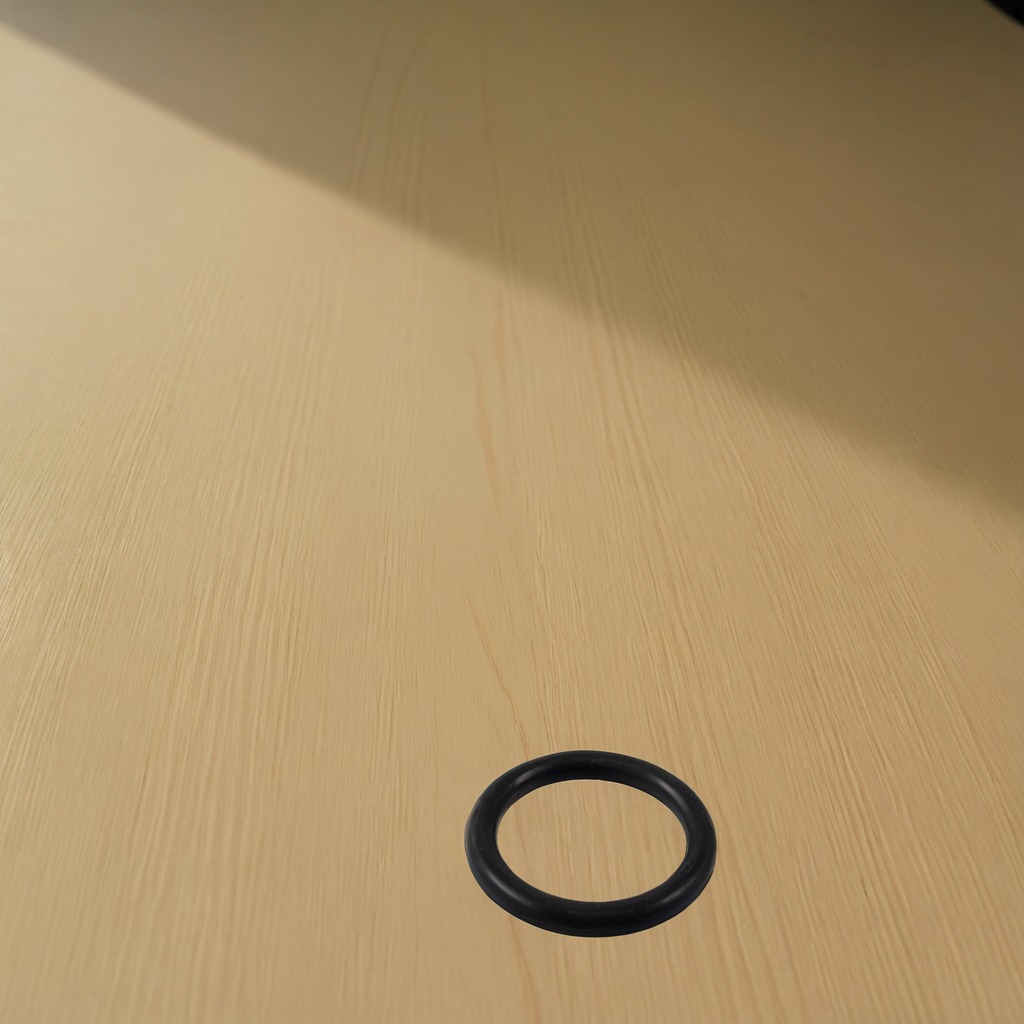
A rubber O-ring lies on a plywood surface in a paint workshop lit by afternoon window light.